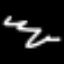
Label: squiggle